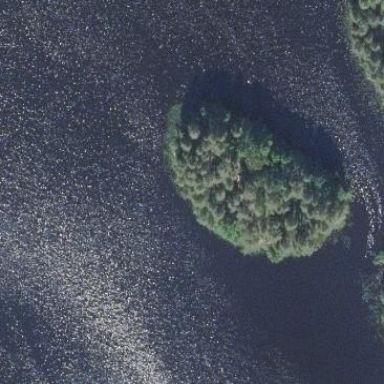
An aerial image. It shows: Islet.